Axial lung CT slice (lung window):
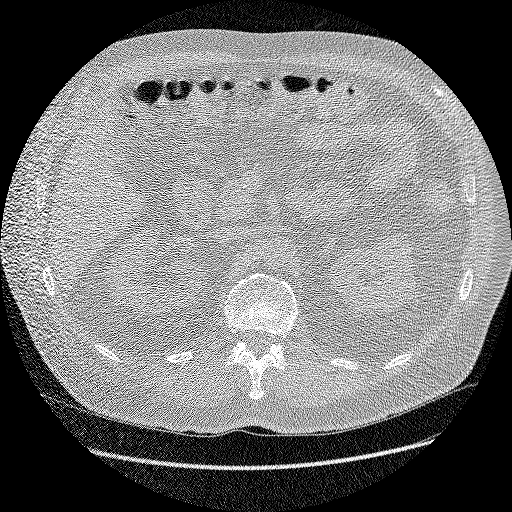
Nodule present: no